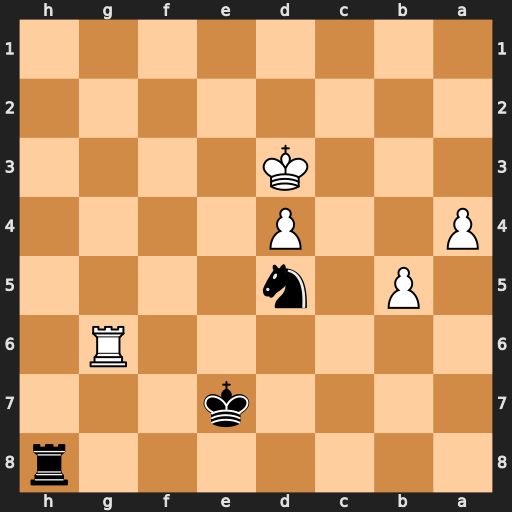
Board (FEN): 7r/4k3/6R1/1P1n4/P2P4/3K4/8/8
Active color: b
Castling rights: -
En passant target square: -
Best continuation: Nf4+ Ke4 Nxg6